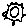
Label: sun